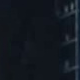
Vehicle type: Car